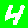
Digit: 4